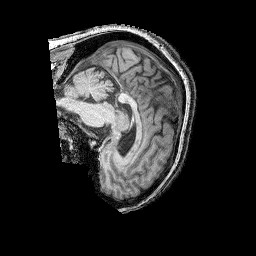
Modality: T1w
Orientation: sagittal
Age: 62
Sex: female
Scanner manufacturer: siemens
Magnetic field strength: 3 T
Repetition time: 2.25 s
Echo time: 0.00411 s